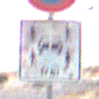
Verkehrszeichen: CarsharingfahrzeugeFrei
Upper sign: EingeschraenktesHalteverbot
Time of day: Midday
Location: Outdoor (Nature)
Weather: PartlyCloudy
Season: NotSpecified
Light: Natural